Aerial crown-view tile of a tropical tree (Barro Colorado Island, Panama), acquired 20240918:
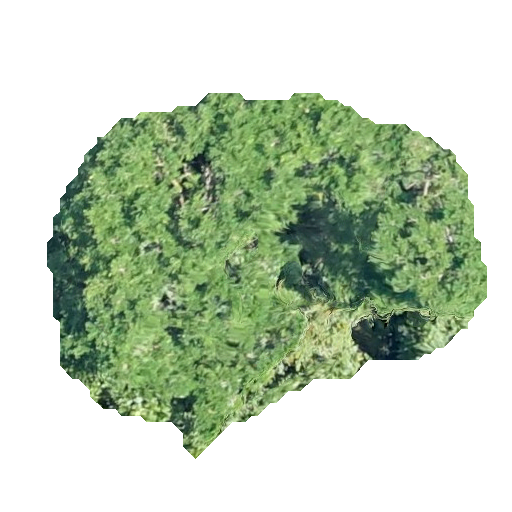
Species: Platypodium elegans
GBIF accepted scientific name: Platypodium elegans
Crown area: 175.774 m²